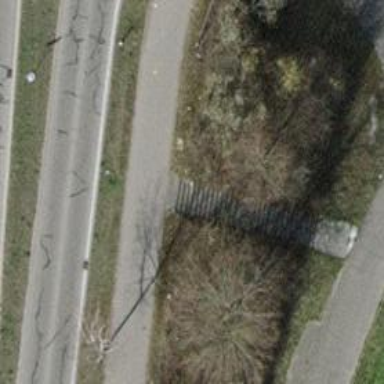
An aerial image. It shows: Concrete steps.